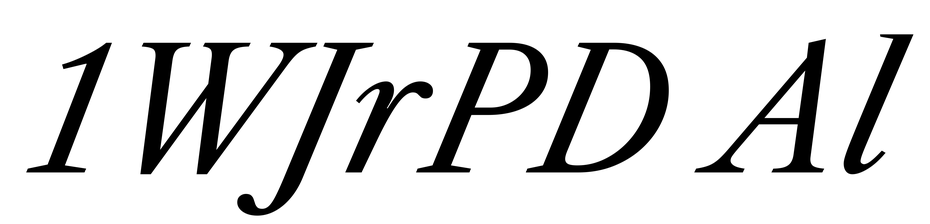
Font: LibreCaslonText-Italic_Italic